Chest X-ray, PA view. Patient: 51 years old, sex F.
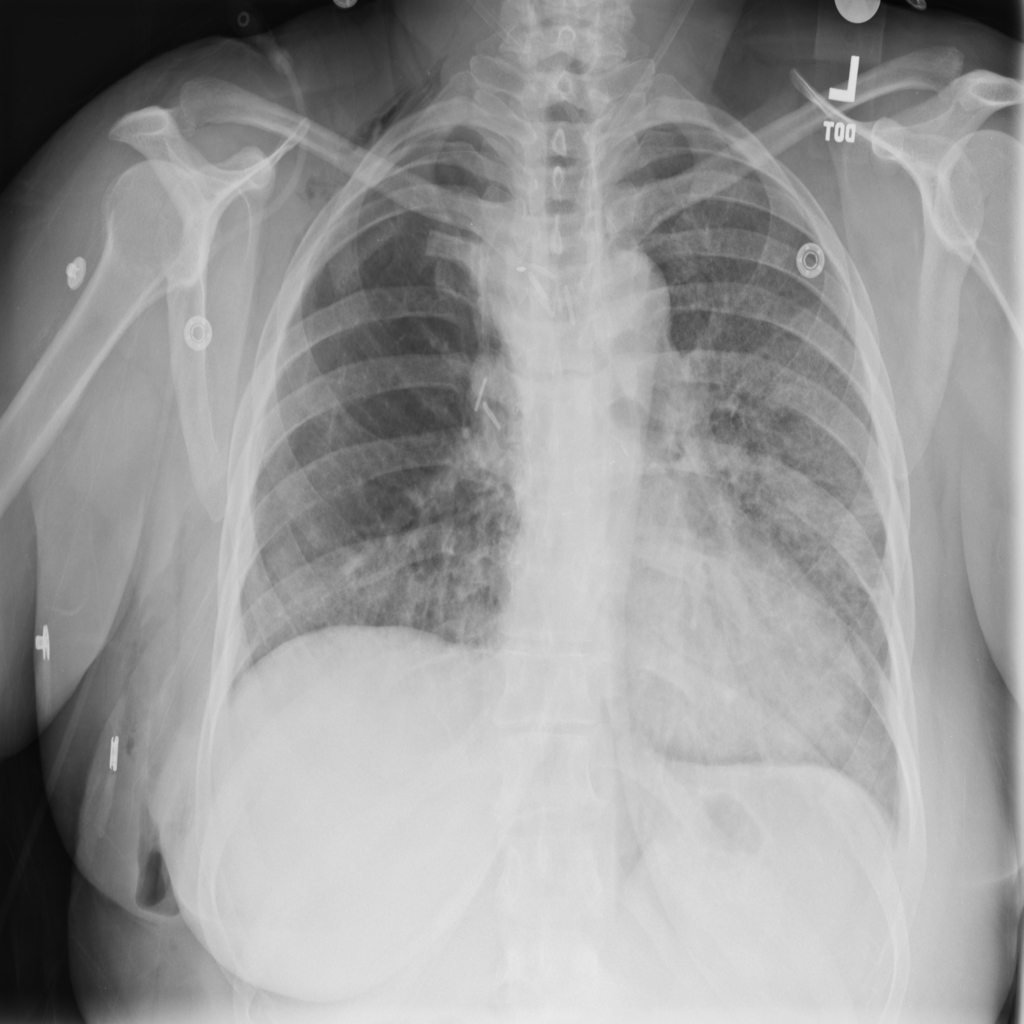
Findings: Infiltration